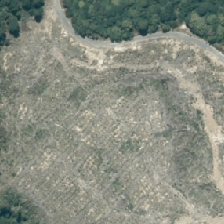
Land cover: harvested_forest